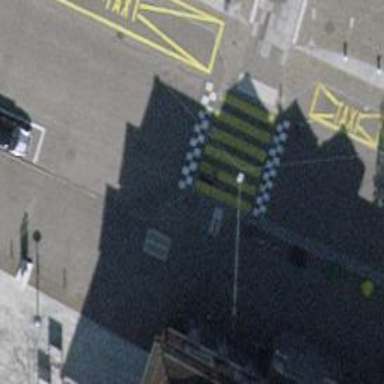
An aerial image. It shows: Zebra crossing on the road.